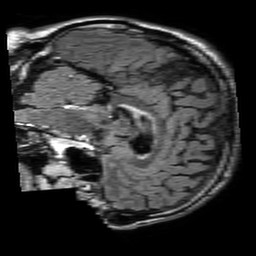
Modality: FLAIR
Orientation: sagittal
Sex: male
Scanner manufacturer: philips
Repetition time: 11 s
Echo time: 0.125 s